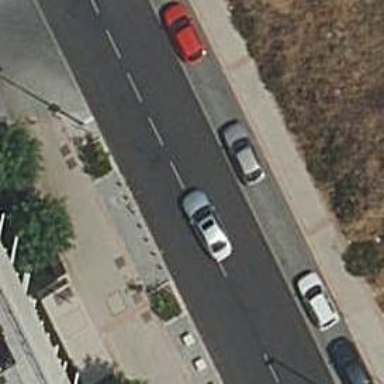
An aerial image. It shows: Taxi stand.